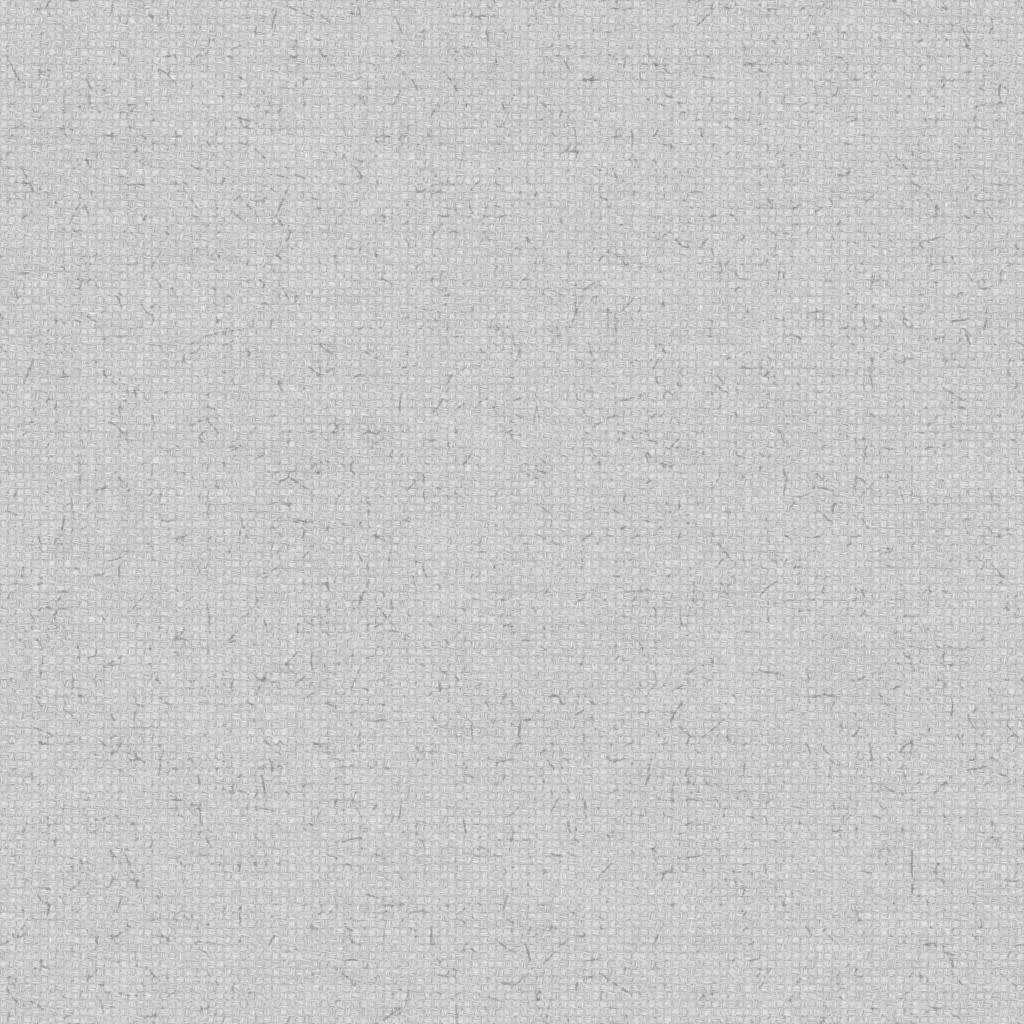
Texture map type: AmbientOcclusion